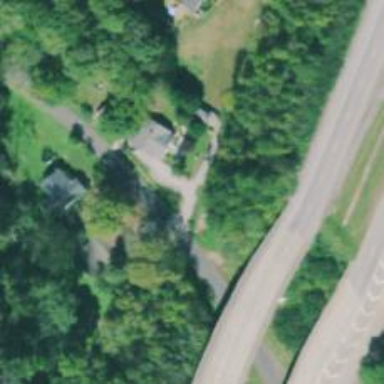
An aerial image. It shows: Driveway leading to service road.